Milling tool wear sample.
Tool blade image: 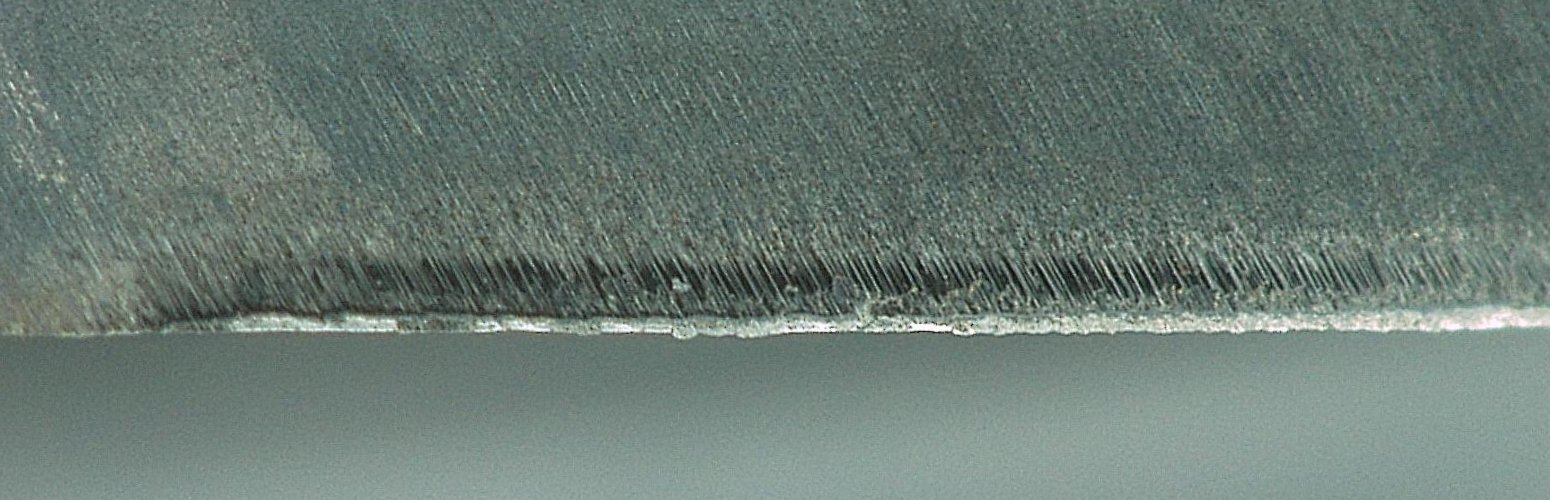
Chip image: 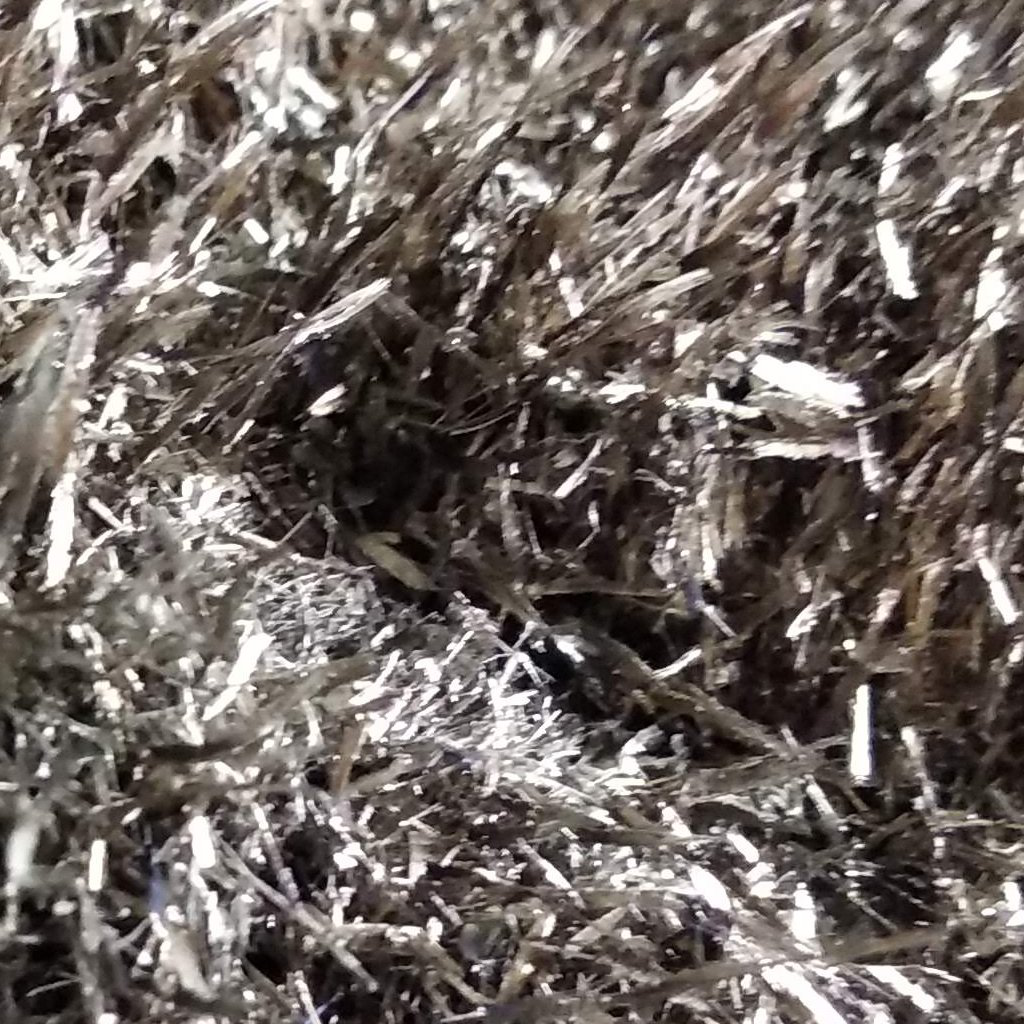
Workpiece image: 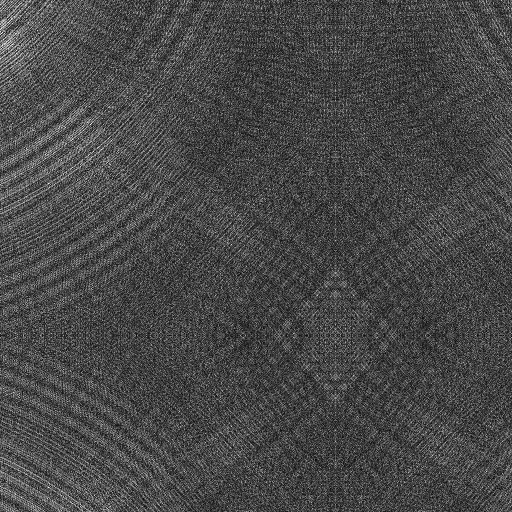
Tool wear state: sharp
Gaps: 4.12
Flank wear: 66.11
Overhang: 17.03
Force-signal Mel-spectrograms (X, Y, Z axes): 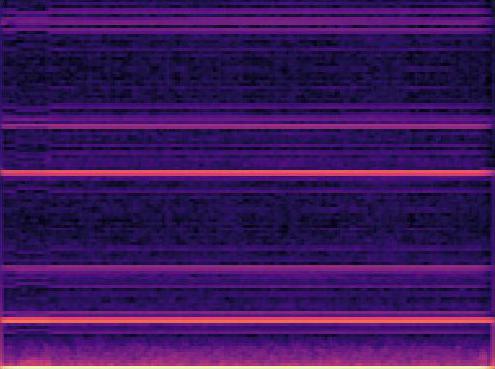 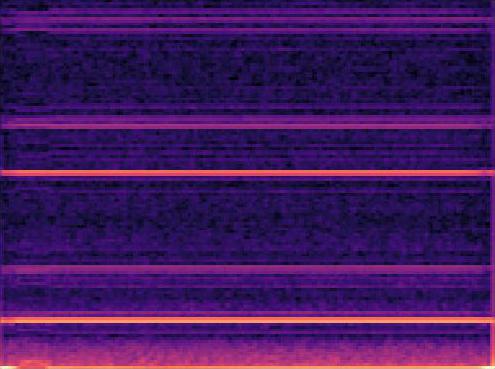 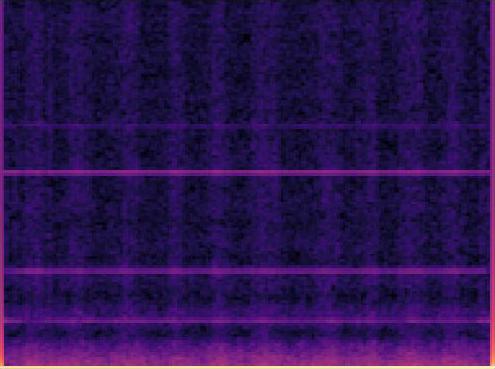
Force-signal scalograms (X, Y, Z axes): 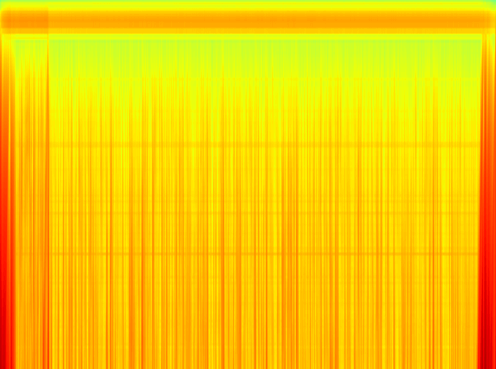 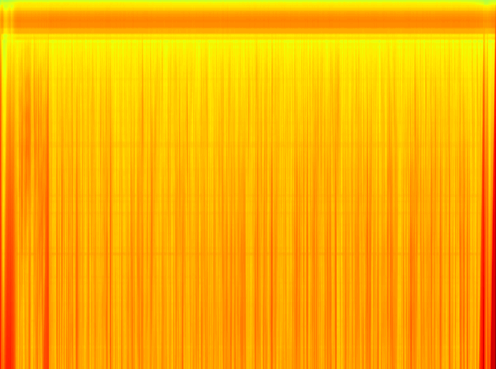 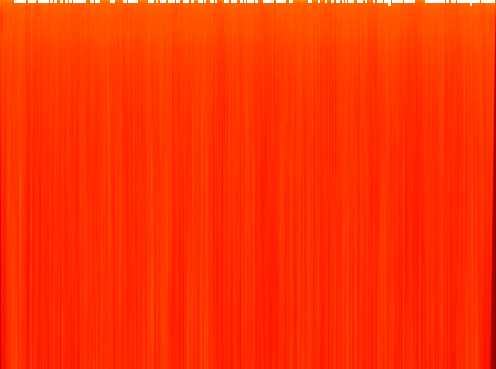
Force phase: initial_break_in_wear